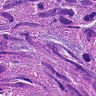
Metastatic tissue present: yes